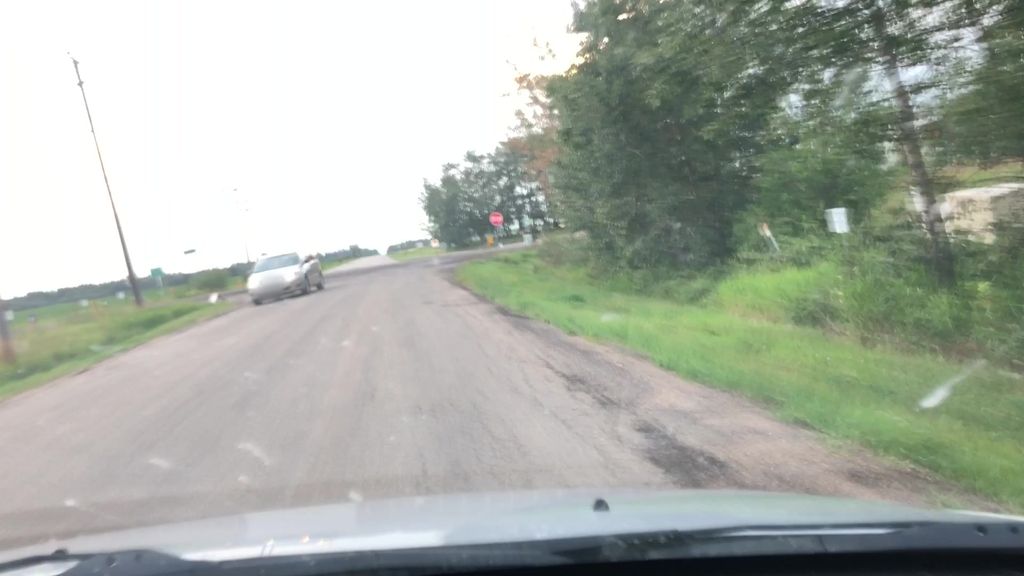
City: edmonton